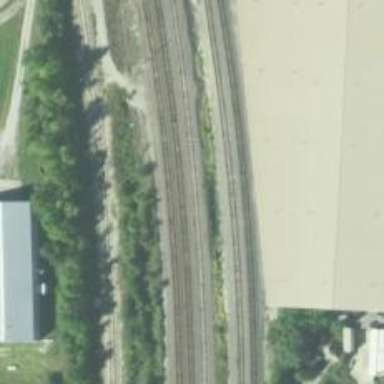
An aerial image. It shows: Railway siding for service.